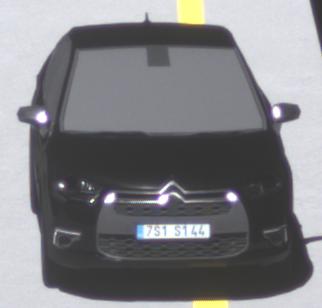
Make: Citroen
Model: DS 4 VTi 120
Detailed model: DS 4
Model produced from: 2011/05
Model produced until: 2015/01
Doors: 5
Color: black
Road condition: dry road
Daytime: midday
Contrast: high contrast